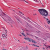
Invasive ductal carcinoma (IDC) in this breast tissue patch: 1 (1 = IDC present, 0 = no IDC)